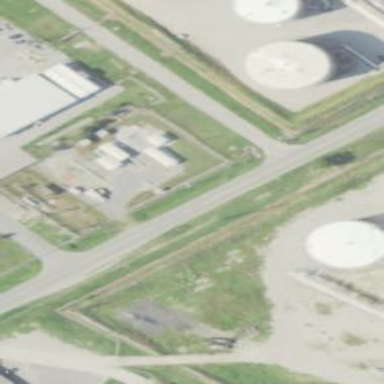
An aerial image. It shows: Industrial area dedicated to gas-related activities.